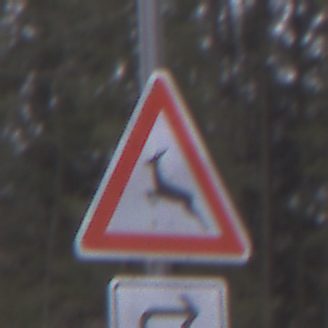
Verkehrszeichen: WildwechselRechts
Zusatzzeichen unten: RichtungsangabeDurchPfeile5
Umgebung: Outdoor, Nature
Tageszeit: Midday
Wetter: Overcast
Licht: Natural
Jahreszeit: Autumn
Kontrast: LowContrast